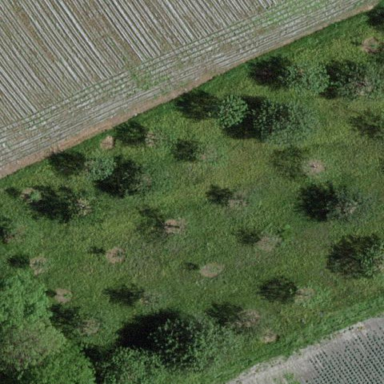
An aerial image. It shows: Area covered with grass.